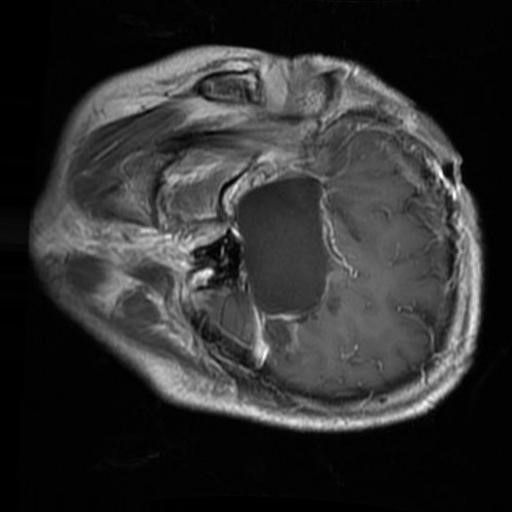
Label: brain_glioma